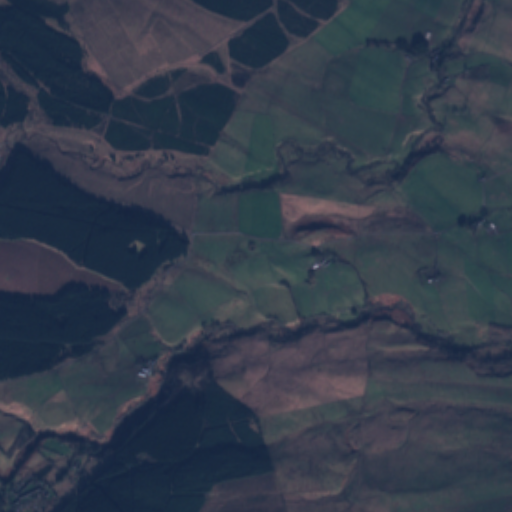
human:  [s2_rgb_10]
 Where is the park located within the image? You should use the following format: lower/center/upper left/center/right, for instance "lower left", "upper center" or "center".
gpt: The park is located in the lower left of the image.
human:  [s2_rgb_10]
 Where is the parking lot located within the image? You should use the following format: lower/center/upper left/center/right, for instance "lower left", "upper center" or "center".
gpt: The parking lot is located in the lower left of the image.
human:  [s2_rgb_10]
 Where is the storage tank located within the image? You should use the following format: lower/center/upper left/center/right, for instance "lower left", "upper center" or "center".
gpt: The storage tank is located in the lower left of the image.
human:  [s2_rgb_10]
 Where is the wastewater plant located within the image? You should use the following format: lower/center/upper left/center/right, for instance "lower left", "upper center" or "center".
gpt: The wastewater plant is located in the lower left of the image.
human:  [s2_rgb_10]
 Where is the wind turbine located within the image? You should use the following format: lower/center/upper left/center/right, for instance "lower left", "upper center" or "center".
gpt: The wind turbine is located in the lower left of the image.
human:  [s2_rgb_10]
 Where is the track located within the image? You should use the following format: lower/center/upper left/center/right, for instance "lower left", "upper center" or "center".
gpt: There is no track in the image.